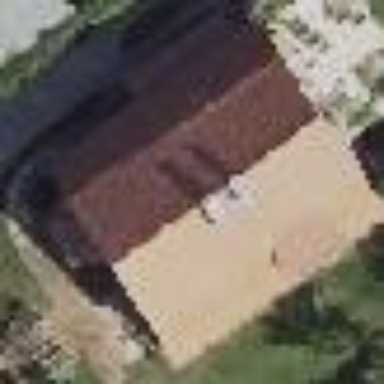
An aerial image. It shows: Detached building with gambrel roof design.